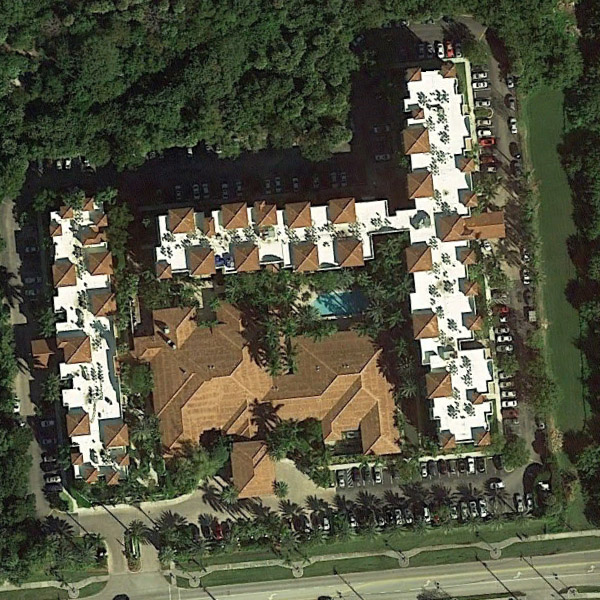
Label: Resort